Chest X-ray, AP view. Patient: 66 years old, sex F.
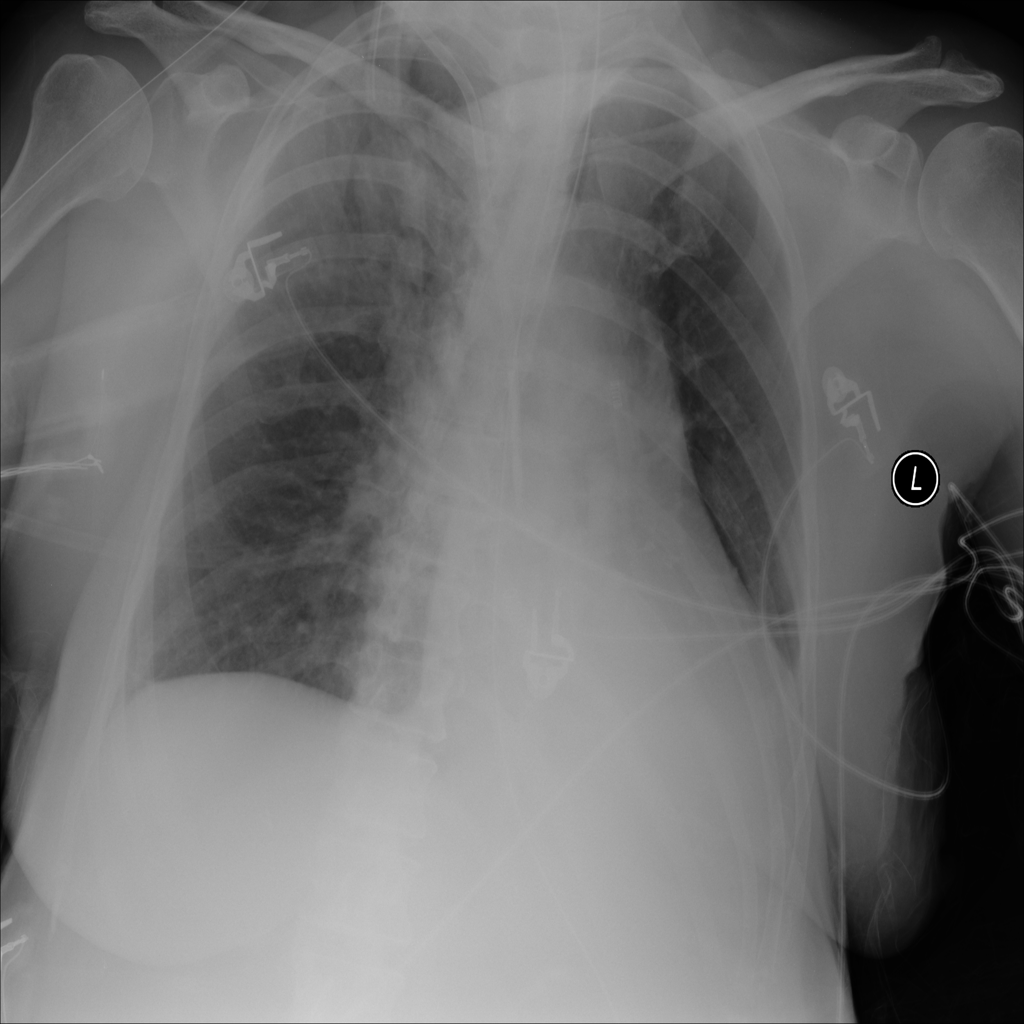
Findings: No Finding